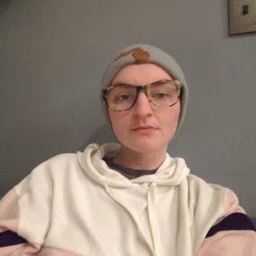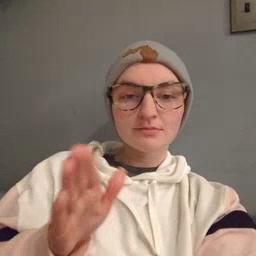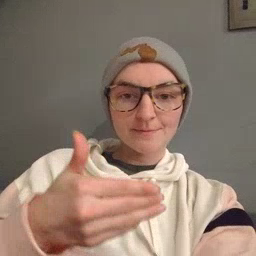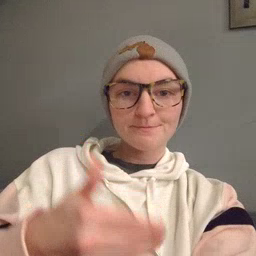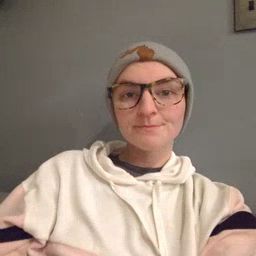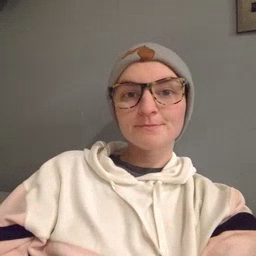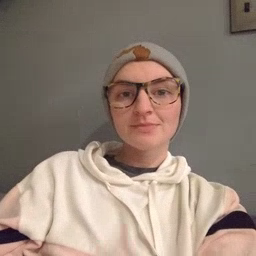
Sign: room